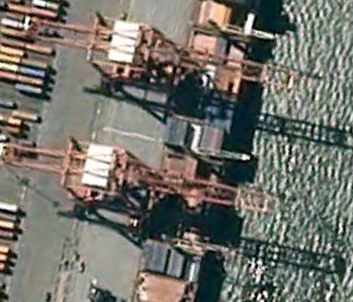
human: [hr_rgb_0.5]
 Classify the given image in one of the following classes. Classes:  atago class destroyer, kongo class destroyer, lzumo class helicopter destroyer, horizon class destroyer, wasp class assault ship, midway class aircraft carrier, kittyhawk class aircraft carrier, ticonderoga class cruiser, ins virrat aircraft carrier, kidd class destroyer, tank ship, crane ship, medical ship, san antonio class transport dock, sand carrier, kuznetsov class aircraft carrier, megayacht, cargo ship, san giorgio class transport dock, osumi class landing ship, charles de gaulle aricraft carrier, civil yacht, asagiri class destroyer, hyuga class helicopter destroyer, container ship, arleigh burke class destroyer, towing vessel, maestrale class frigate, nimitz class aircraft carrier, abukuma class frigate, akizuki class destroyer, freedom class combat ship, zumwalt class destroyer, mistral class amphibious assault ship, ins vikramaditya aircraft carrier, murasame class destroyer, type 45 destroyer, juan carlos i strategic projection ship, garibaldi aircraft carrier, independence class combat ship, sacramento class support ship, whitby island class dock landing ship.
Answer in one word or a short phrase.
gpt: Container ship